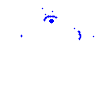
Particle: proton